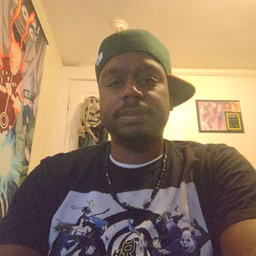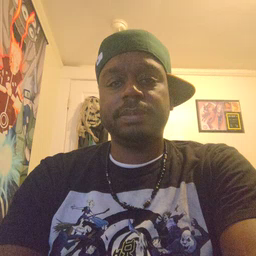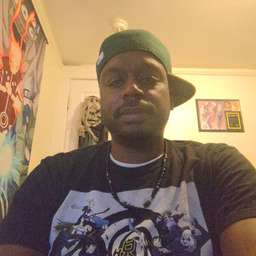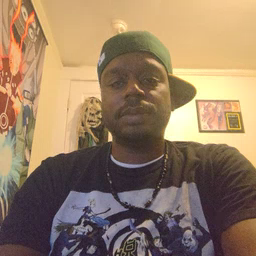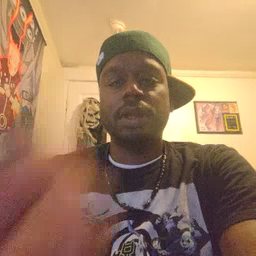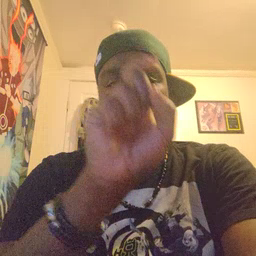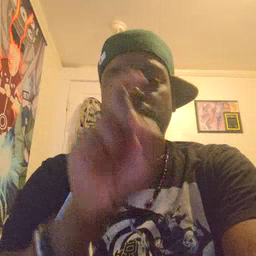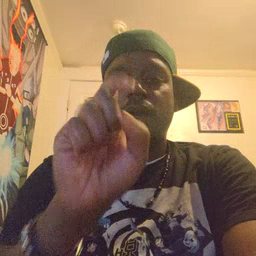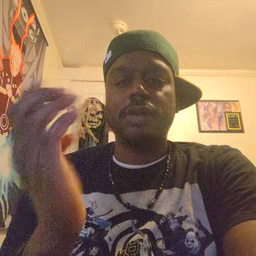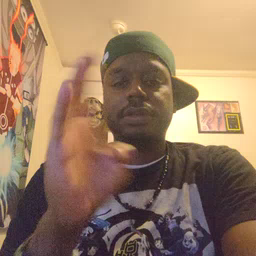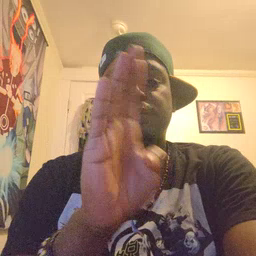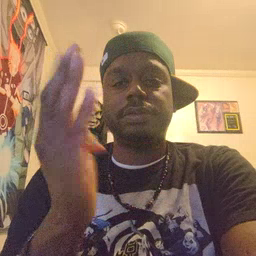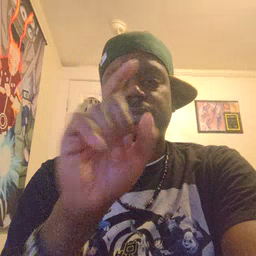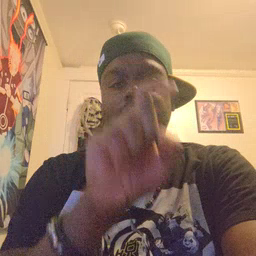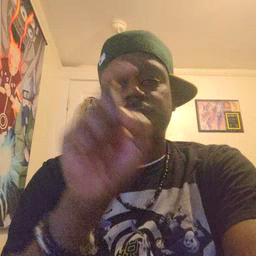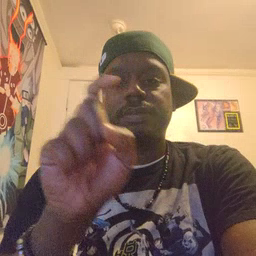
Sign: closet